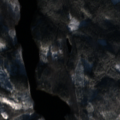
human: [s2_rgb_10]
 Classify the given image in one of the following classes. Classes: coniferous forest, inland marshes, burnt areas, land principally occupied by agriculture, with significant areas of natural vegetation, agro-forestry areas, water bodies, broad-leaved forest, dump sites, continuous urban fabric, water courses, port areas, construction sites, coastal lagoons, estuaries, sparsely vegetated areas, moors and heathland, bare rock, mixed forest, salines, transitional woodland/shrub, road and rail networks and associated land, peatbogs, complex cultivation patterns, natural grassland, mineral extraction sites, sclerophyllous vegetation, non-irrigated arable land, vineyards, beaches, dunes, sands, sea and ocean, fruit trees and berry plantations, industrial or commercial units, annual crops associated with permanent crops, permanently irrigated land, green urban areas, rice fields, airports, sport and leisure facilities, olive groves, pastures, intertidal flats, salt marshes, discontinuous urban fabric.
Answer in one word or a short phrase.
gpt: coniferous forest, mixed forest, transitional woodland/shrub